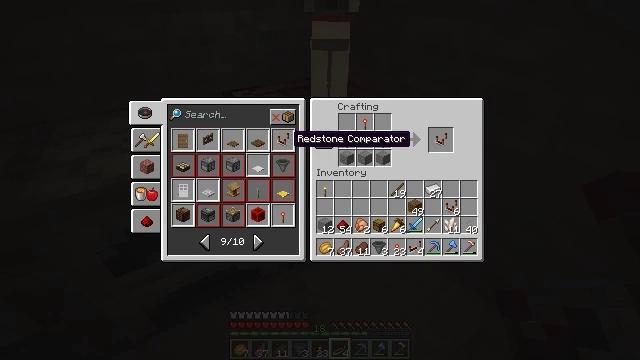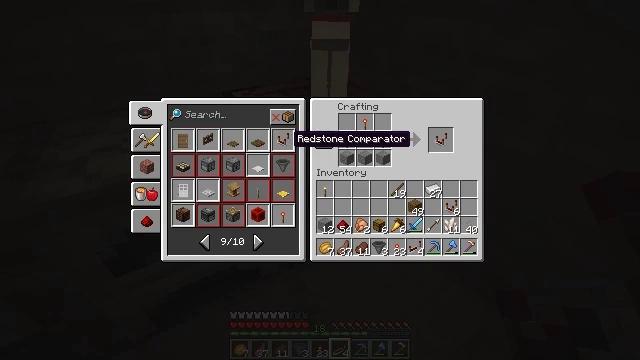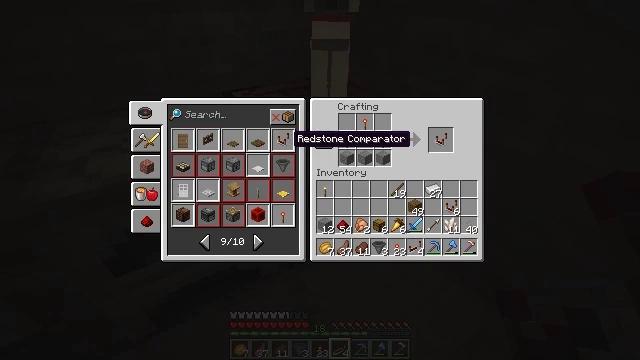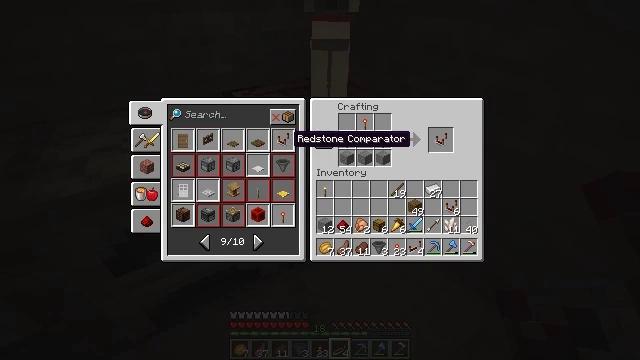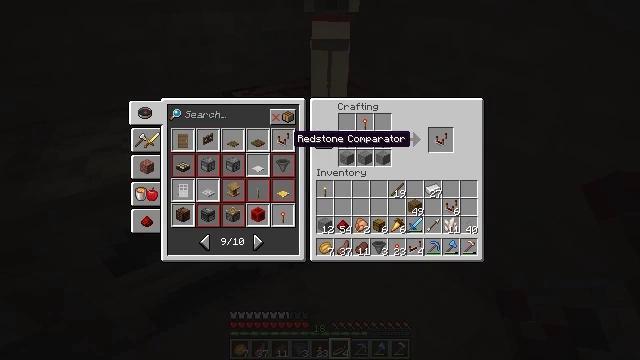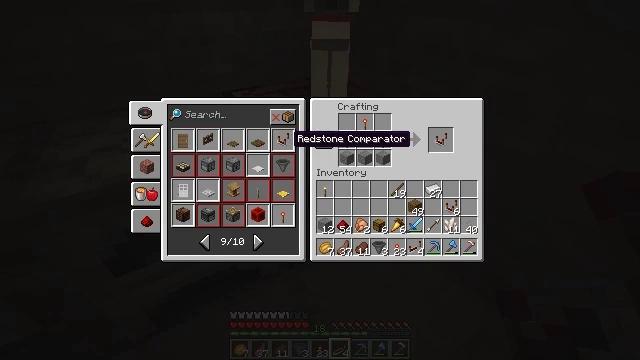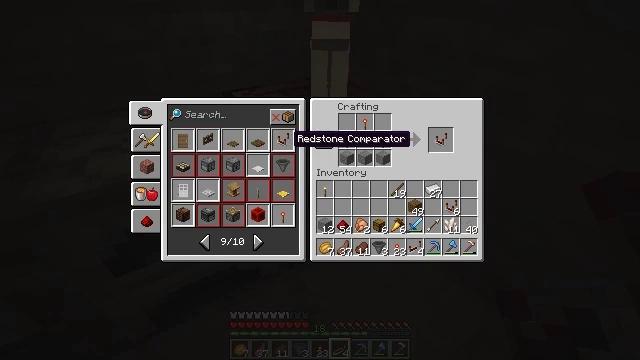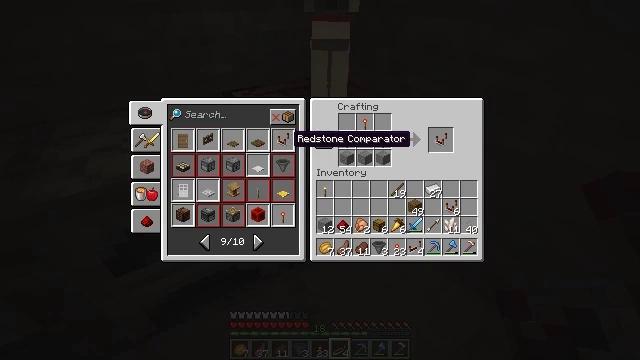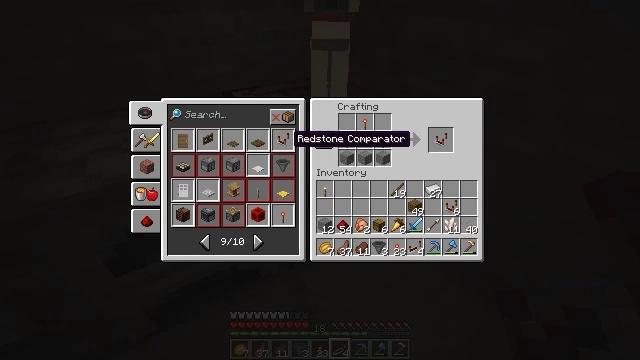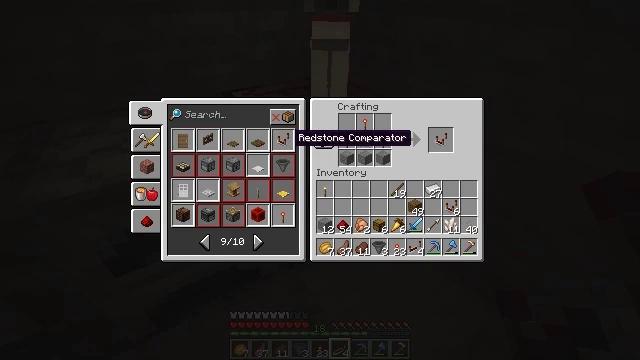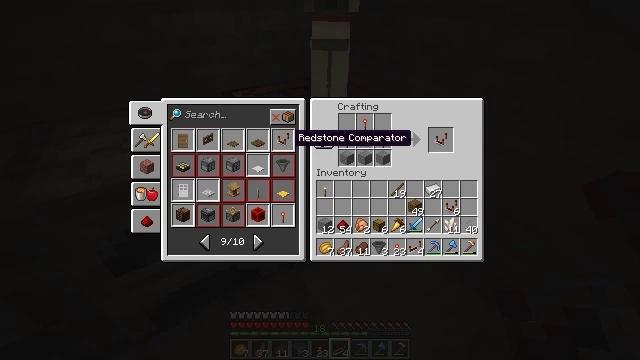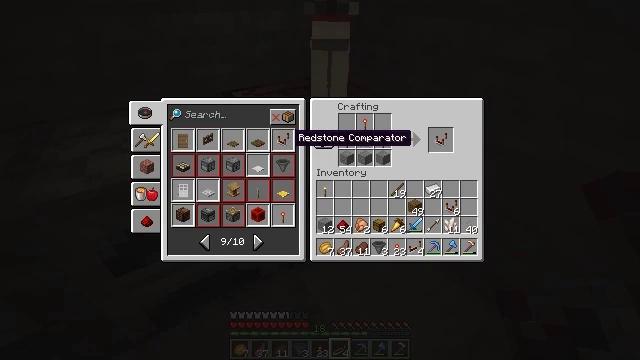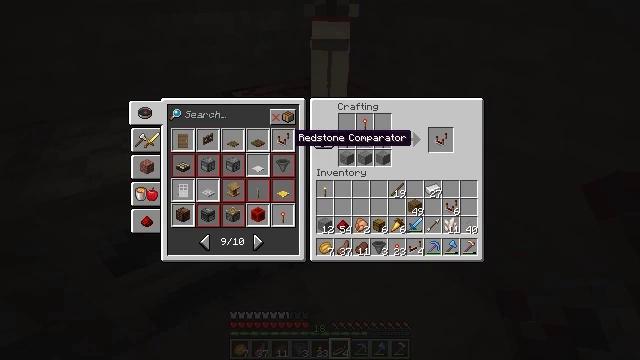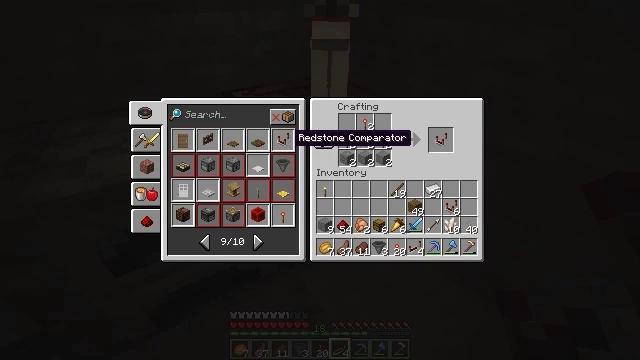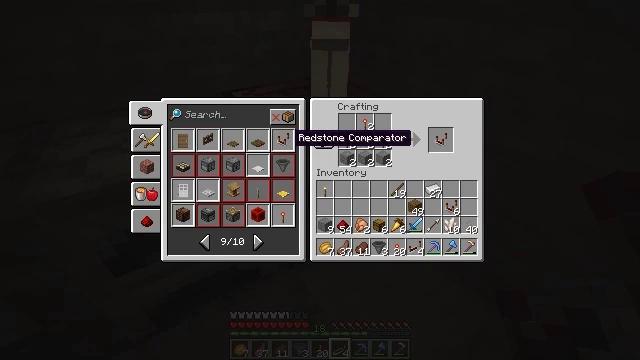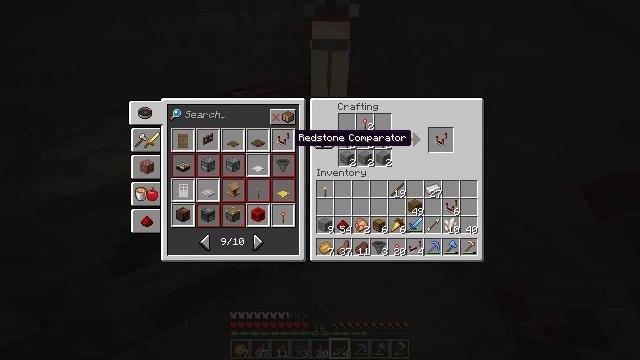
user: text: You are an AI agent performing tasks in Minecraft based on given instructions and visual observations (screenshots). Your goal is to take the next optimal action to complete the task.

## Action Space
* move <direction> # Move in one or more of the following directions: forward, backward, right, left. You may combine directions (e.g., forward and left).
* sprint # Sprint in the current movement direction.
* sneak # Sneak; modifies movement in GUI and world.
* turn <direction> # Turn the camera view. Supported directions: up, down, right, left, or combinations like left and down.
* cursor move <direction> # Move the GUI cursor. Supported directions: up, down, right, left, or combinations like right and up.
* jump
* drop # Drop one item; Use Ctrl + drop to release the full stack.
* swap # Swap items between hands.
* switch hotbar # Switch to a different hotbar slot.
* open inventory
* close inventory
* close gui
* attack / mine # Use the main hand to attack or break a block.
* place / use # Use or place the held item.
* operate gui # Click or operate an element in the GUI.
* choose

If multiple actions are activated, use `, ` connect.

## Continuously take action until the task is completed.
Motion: motion action
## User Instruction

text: Craft a comparator.
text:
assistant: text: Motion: no_op
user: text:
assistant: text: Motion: no_op
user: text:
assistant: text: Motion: no_op
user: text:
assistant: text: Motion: no_op
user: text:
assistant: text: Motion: no_op
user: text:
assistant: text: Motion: no_op
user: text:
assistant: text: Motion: attack / mine
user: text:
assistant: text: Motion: attack / mine
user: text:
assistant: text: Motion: attack / mine
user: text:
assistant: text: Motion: no_op
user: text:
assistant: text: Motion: no_op
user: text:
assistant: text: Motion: no_op
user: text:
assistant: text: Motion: no_op
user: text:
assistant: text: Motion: no_op
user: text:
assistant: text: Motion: no_op
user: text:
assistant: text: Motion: no_op
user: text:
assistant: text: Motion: no_op
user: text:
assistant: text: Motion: no_op
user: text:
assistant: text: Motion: no_op
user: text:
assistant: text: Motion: no_op
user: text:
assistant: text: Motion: no_op
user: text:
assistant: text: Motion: no_op
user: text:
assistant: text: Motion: no_op
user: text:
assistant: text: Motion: no_op
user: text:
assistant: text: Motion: no_op
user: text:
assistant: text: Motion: attack / mine
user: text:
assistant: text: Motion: attack / mine
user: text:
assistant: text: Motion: attack / mine
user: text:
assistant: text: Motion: no_op
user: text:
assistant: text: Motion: no_op